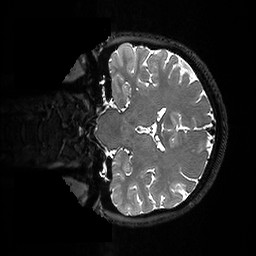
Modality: T2w
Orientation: coronal
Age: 34
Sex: female
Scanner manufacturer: ge
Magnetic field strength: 3 T
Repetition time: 3.202 s
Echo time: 0.06568 s